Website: macys
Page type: gifting
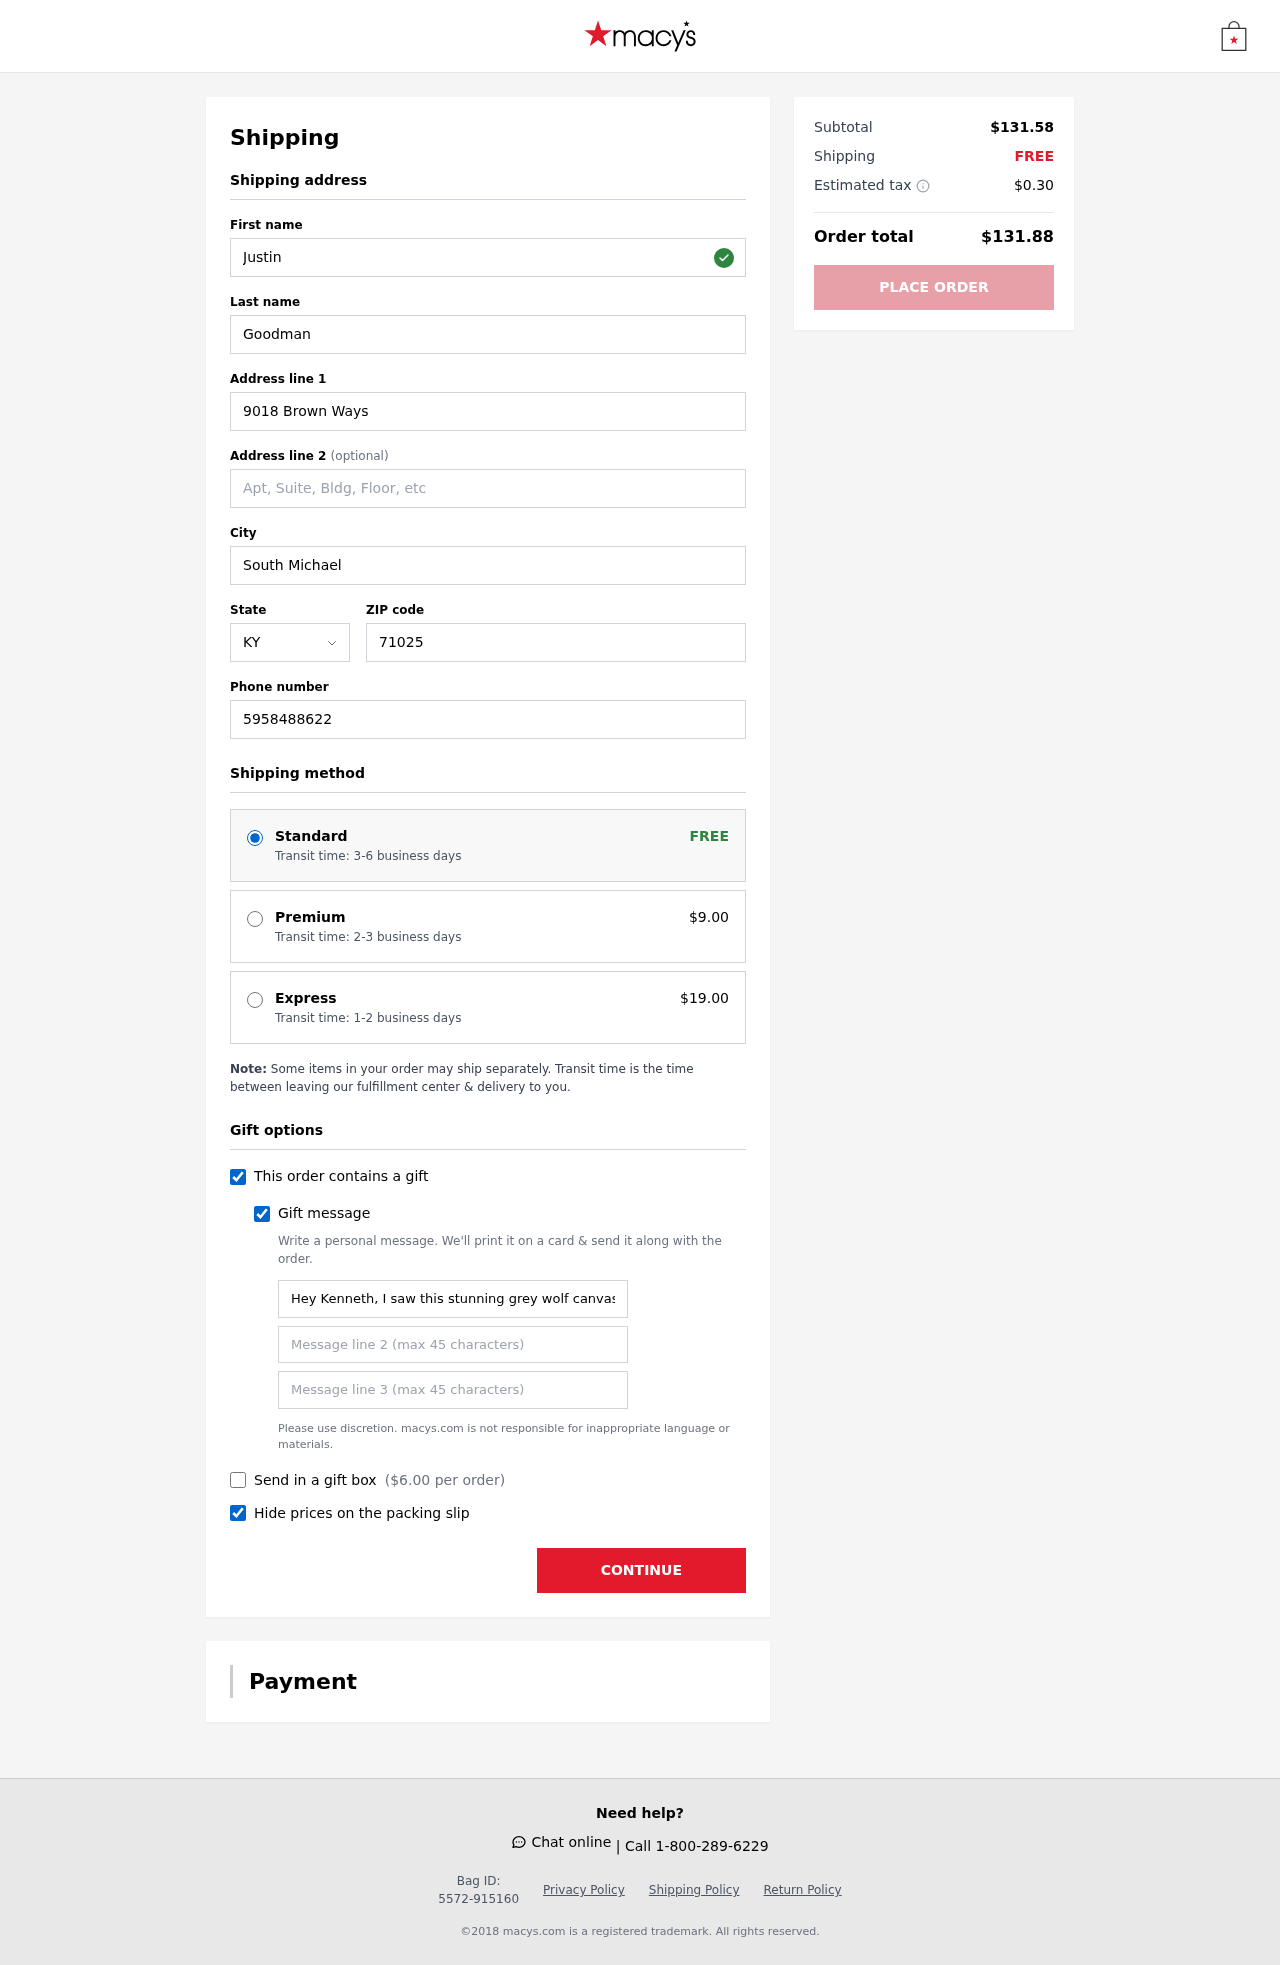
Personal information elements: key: PII_STATE_ABBR
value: KY
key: PII_FIRSTNAME
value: Justin
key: PII_LASTNAME
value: Goodman
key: PII_STREET
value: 9018 Brown Ways
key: PII_CITY
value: South Michael
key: PII_POSTCODE
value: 71025
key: PII_PHONE
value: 5958488622
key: PII_GIFT_MESSAGE
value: Hey Kenneth, I saw this stunning grey wolf canvas and immediately thought of you—it just captures your spirit so well! Hope it brings a little more wild inspiration into your space. Enjoy!  Justin
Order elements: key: ORDER_SHIPPING_STANDARD
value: Transit time: 3-6 business days
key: ORDER_SHIPPING_PREMIUM
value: Transit time: 2-3 business days
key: ORDER_SHIPPING_PREMIUM_PRICE
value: $9.00
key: ORDER_SHIPPING_EXPRESS
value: Transit time: 1-2 business days
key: ORDER_SHIPPING_EXPRESS_PRICE
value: $19.00
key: ORDER_GIFT_BOX_PRICE
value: $6.00
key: ORDER_SUBTOTAL
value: $131.58
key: ORDER_SHIPPING_COST
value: FREE
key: ORDER_TAX
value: $0.30
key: ORDER_TOTAL
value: $131.88